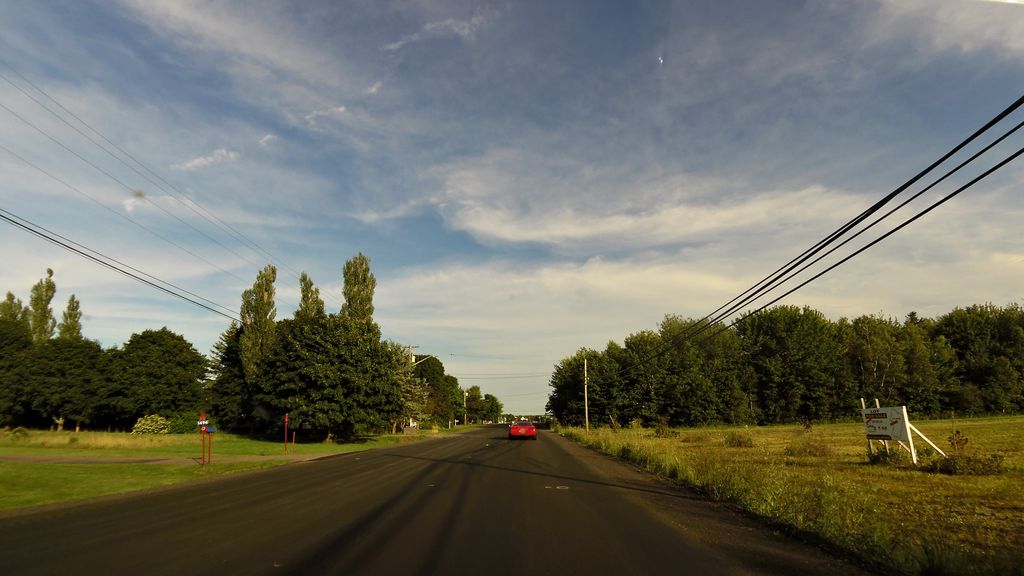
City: charlottetown